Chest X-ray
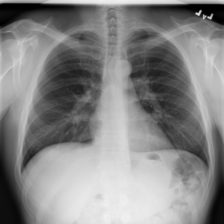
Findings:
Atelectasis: negative
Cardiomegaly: negative
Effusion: negative
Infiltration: negative
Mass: negative
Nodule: negative
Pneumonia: negative
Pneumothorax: negative
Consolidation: negative
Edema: negative
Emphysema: negative
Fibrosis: negative
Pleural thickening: negative
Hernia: negative